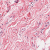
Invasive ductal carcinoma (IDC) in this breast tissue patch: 0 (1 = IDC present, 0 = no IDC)